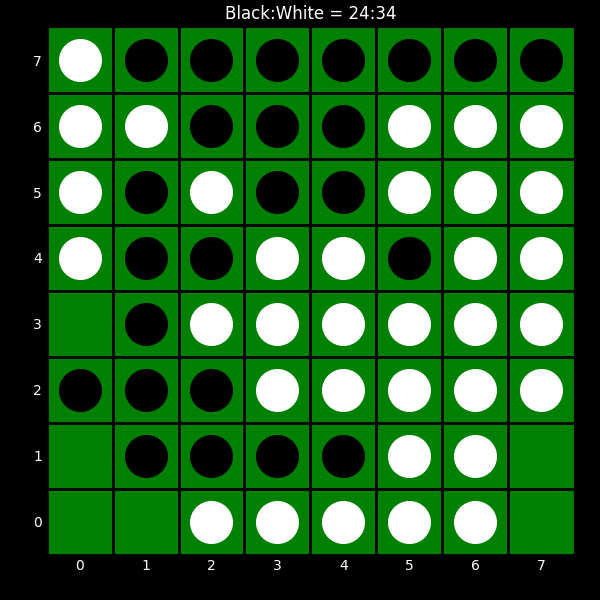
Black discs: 24
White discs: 34